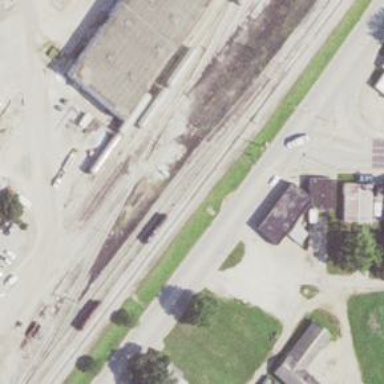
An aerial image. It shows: Railway yard in service.